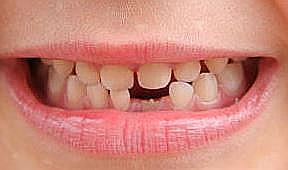
Condition: hypodontia